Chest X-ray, AP view. Patient: 53 years old, sex M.
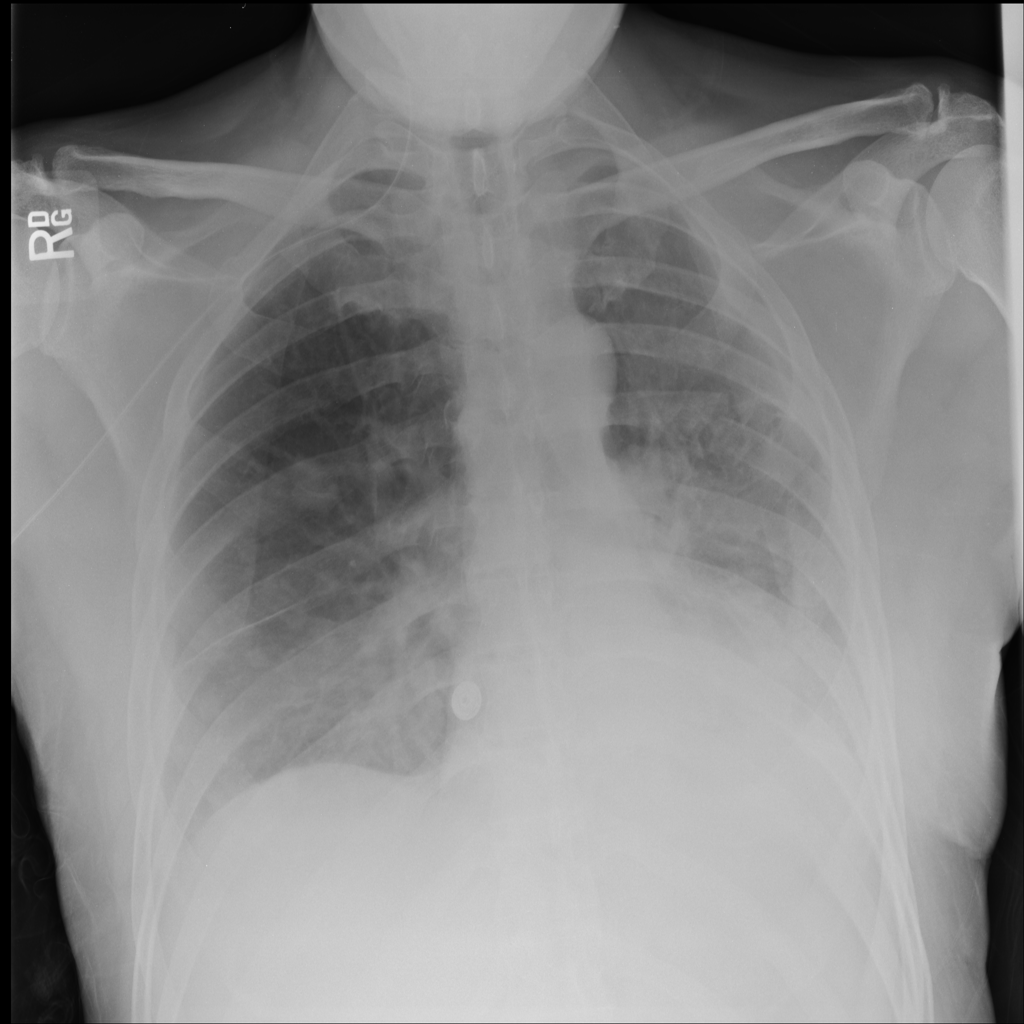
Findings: Atelectasis, Consolidation